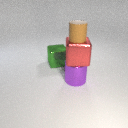
large purple metal cylinder to the right of large green metal cube